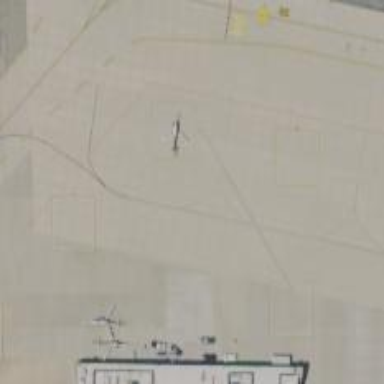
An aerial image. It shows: Image showing helipad at airport.